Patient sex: M
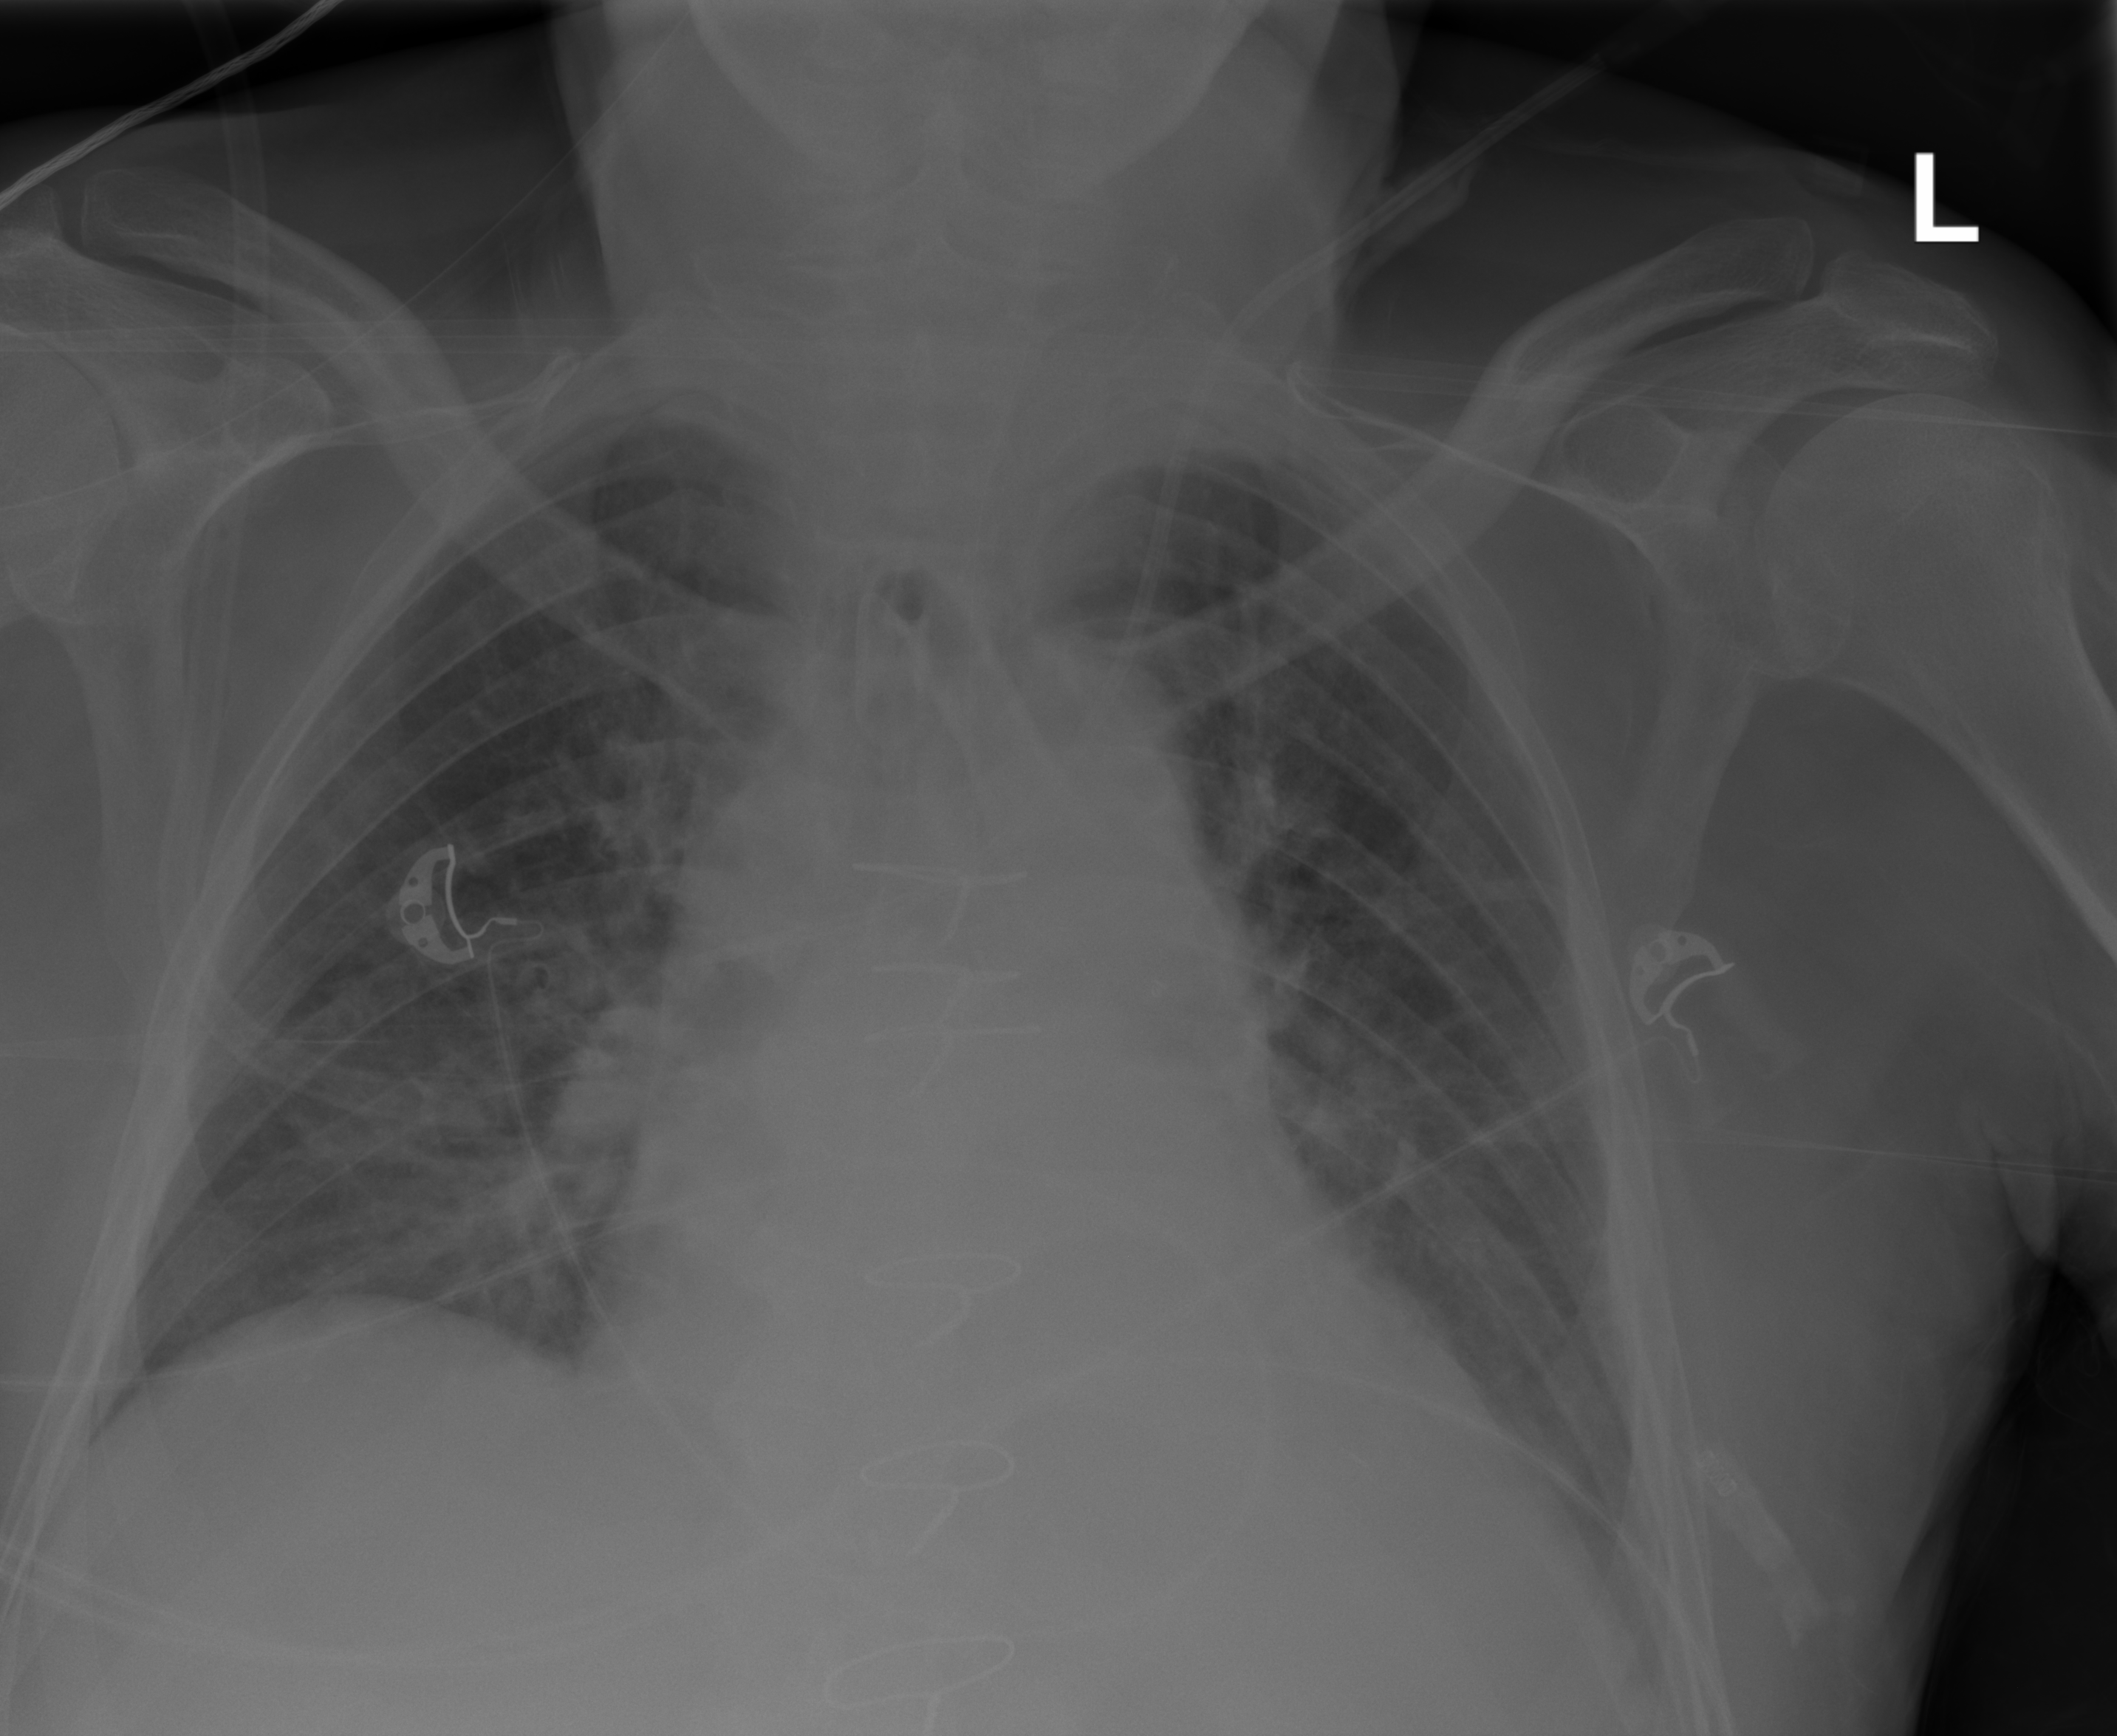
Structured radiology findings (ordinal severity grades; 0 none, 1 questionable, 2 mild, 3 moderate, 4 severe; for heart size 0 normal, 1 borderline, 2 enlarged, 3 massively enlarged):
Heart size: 2
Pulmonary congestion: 2
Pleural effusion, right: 0
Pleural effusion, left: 2
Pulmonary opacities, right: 2
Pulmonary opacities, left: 2
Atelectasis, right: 2
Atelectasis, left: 2